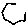
Label: hexagon